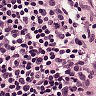
Metastatic tissue present: no